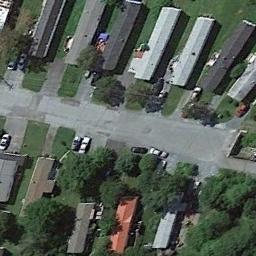
Label: residential